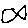
Label: fish